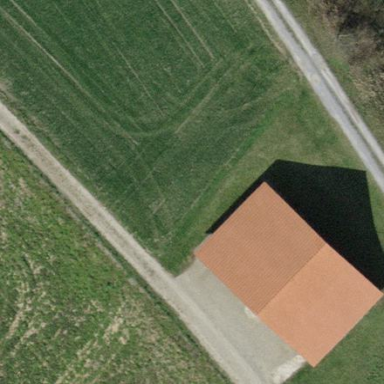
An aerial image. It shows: Farmyard area.